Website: apple
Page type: newsletter-management
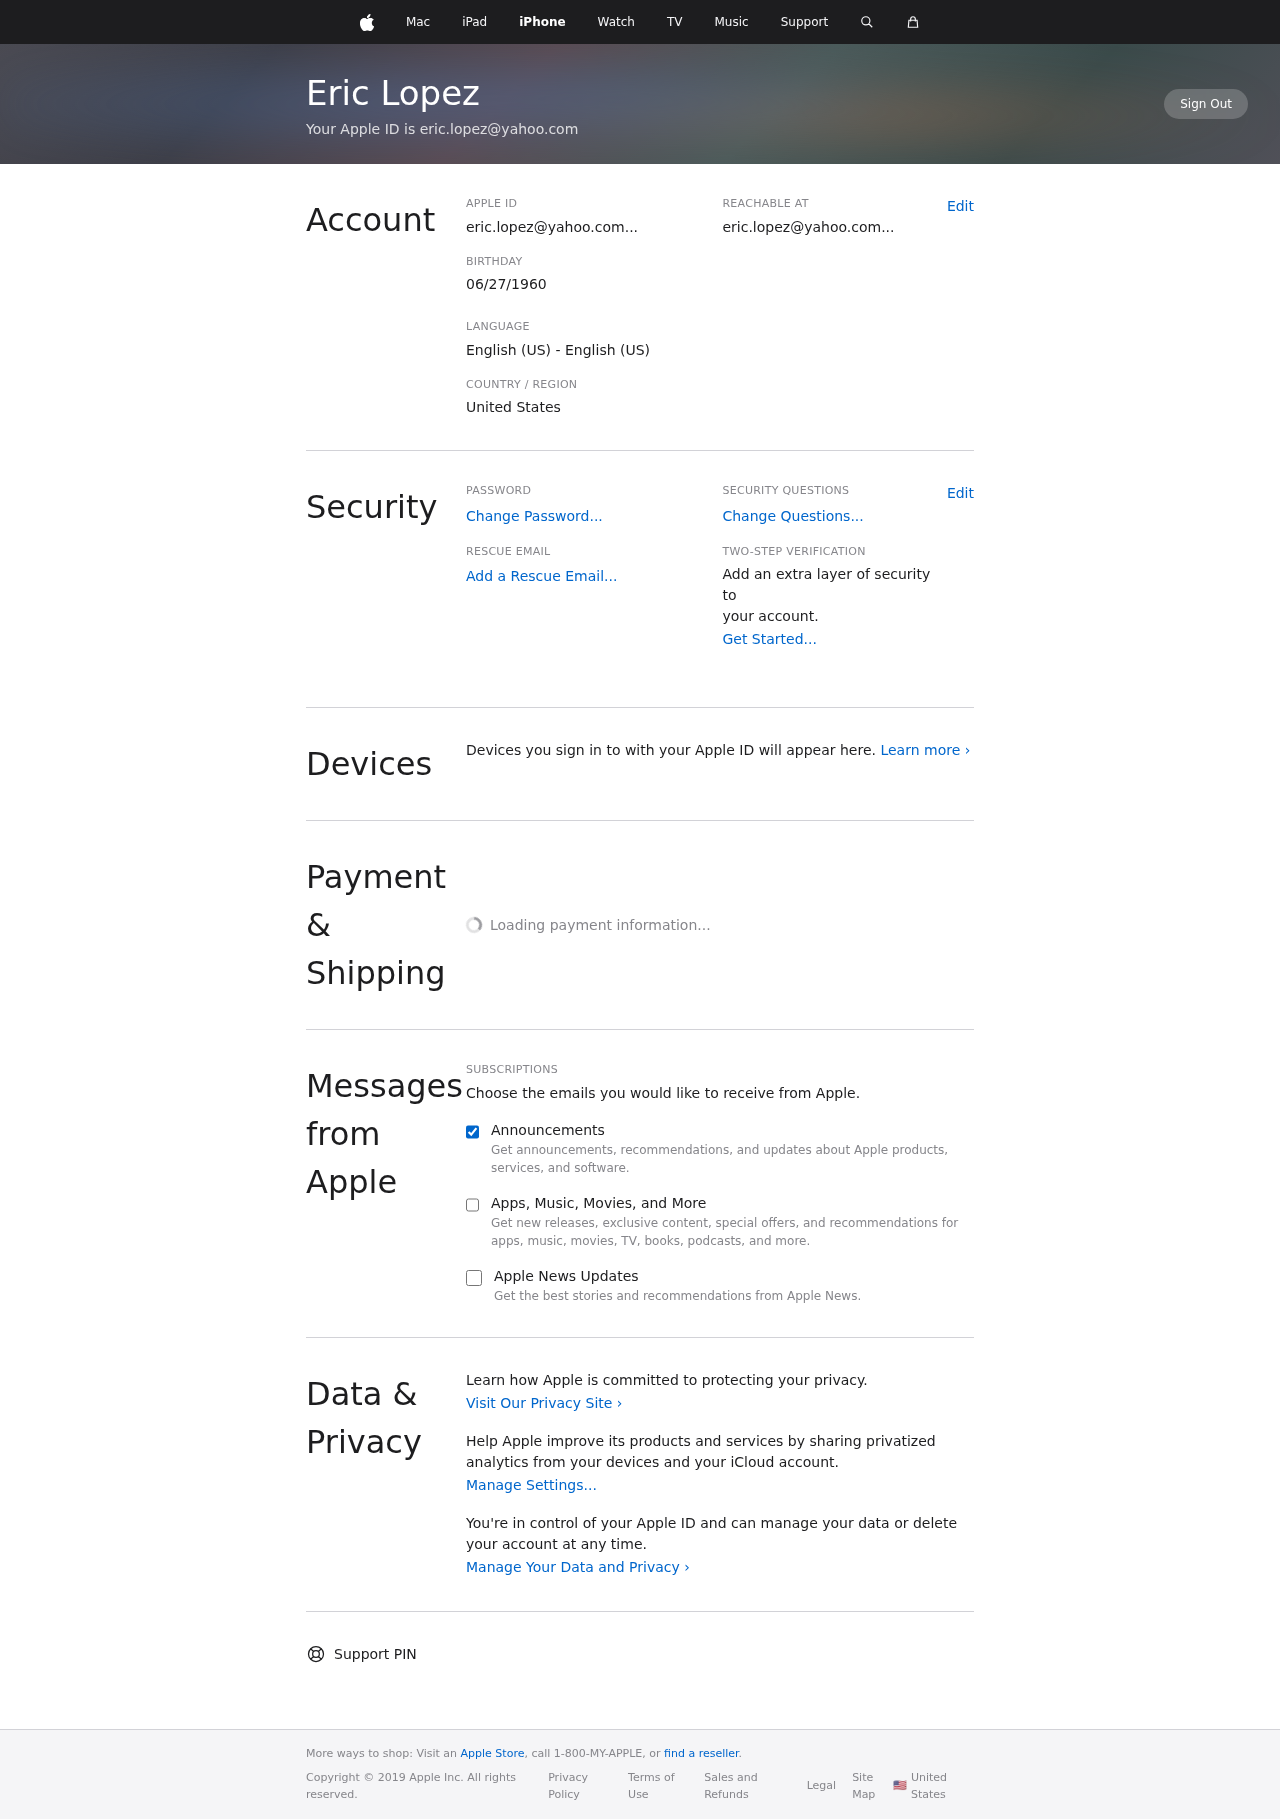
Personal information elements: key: PII_COUNTRY
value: United States
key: PII_DOB
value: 06/27/1960
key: PII_EMAIL
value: eric.lopez@yahoo.com
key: PII_EMAIL
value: eric.lopez@yahoo.com...
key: PII_FULLNAME
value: Eric Lopez
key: PII_EMAIL2
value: eric.lopez@yahoo.com...